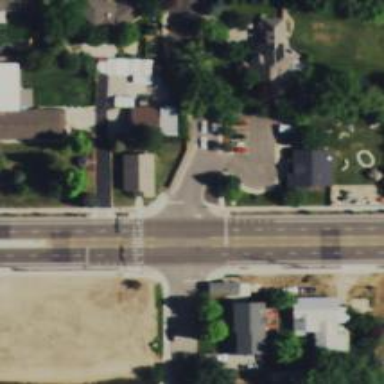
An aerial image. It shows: Unmarked crossing on the road.